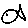
Label: fish